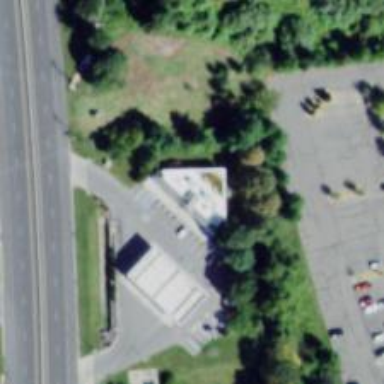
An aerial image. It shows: Convenience shop.